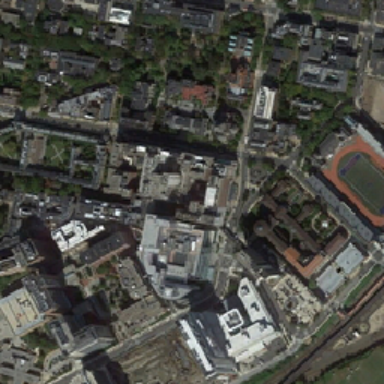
Underneath the huge buildings are ground tracks and fields .